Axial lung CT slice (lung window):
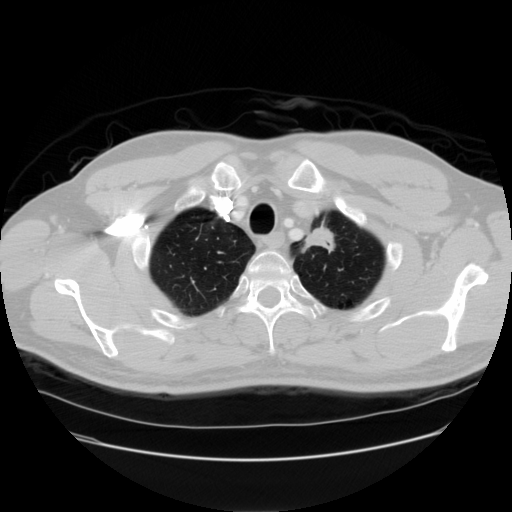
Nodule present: yes
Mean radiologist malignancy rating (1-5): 4.75